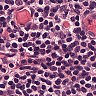
Metastatic tissue present: no